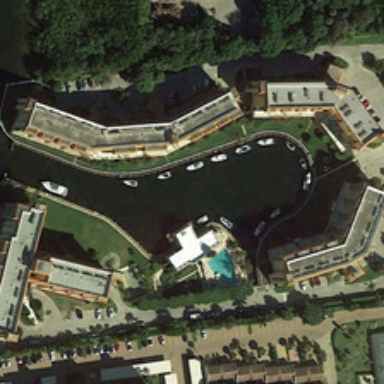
Some boats are in a small port surrounded by several buildings .